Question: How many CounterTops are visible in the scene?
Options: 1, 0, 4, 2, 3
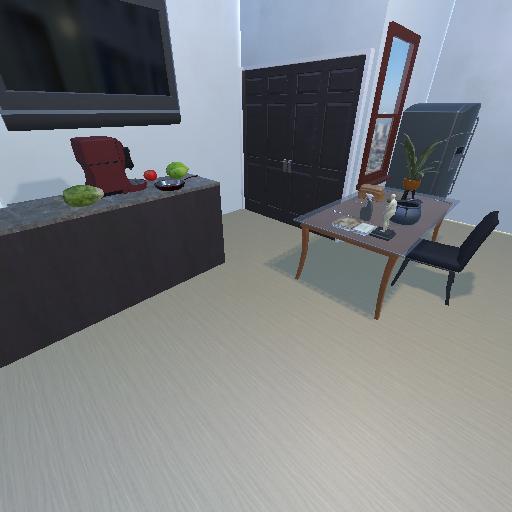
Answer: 1